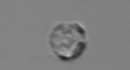
Label: Amoeba